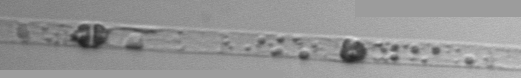
Label: Dactyliosolen_blavyanus